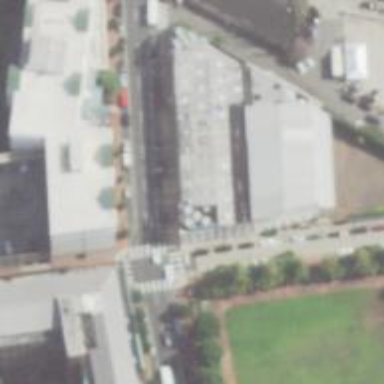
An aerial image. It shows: Events venue building.